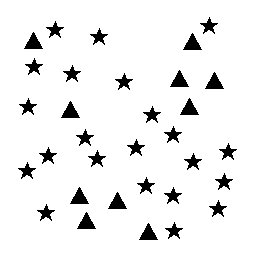
Squares: 0
Triangles: 10
Stars: 22
Total shapes: 32